Question: I want to set a on . So that each looks from the other one.

'''
Check this DEMO:
'''
<URL>
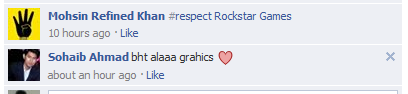
Answer: you need to write css for your "table td" and "table" elements. collapsing borders will help you to fix this problem. i updated your <URL>.
'''
table{
background-color:gray;
border-collapse:collapse;
}
table td{
border-top:5px solid #fff;
border-bottom:5px solid #fff;
}
'''